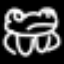
Label: frog